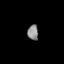
Tissue: lung
Cell type: Others
Senescence score: 0.1771
Nuclear area (px): 158
Mean DAPI intensity: 140.139